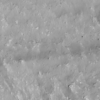
Label: not_dusty